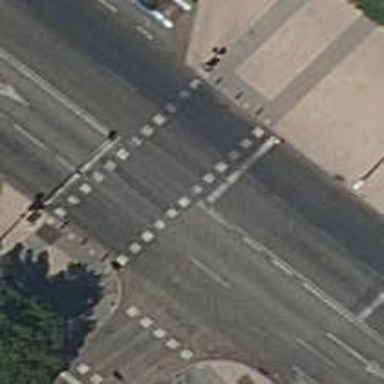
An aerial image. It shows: Road with traffic signals and zebra crossing with traffic signals.